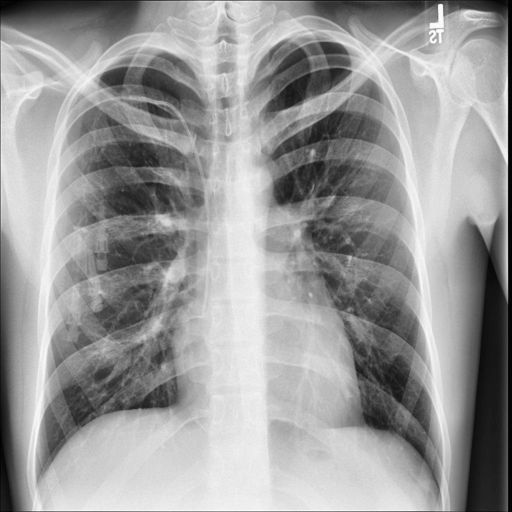
Finding: NORMAL